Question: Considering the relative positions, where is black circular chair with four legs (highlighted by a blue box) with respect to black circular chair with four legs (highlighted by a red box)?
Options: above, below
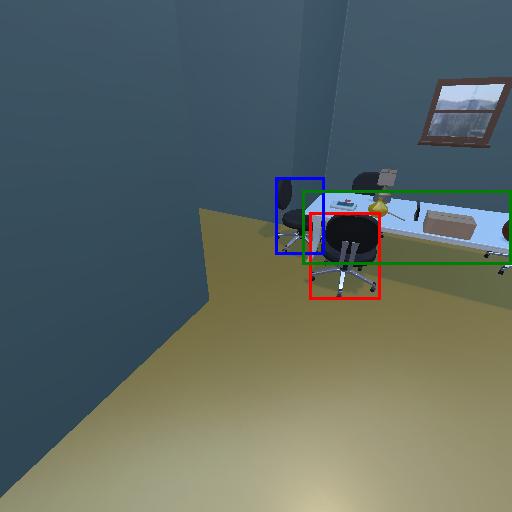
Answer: above